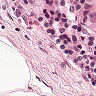
Metastatic tissue present: yes